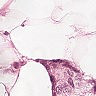
Metastatic tissue present: yes